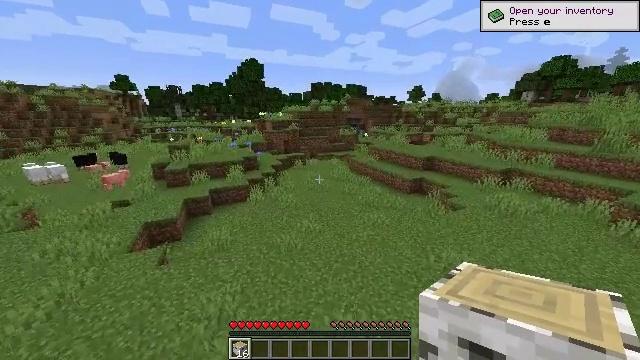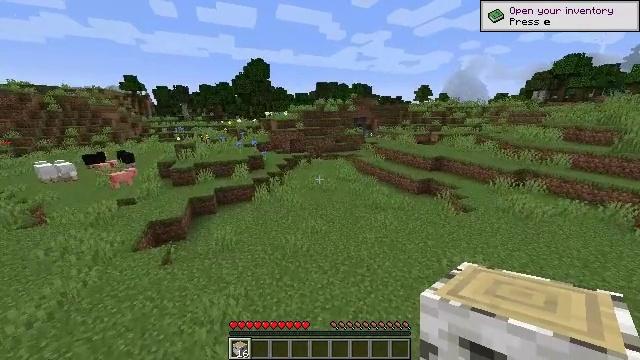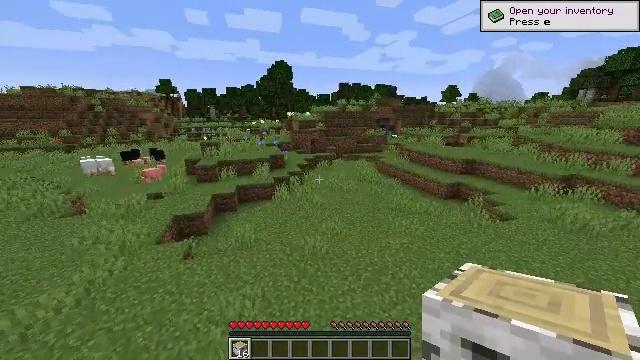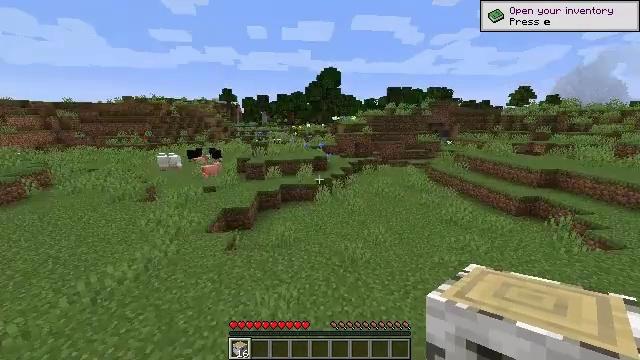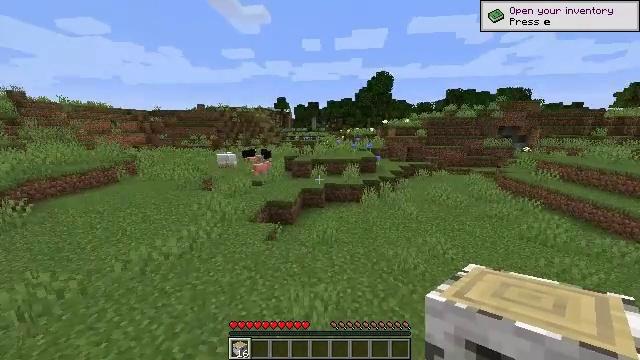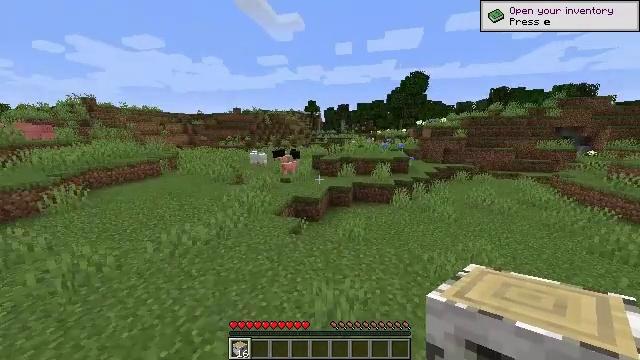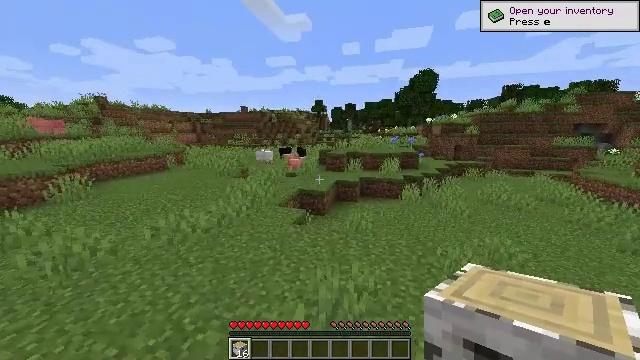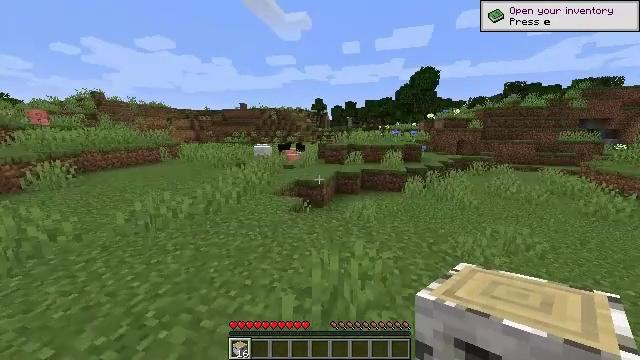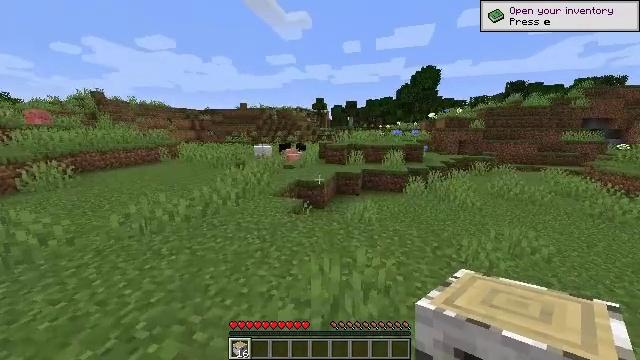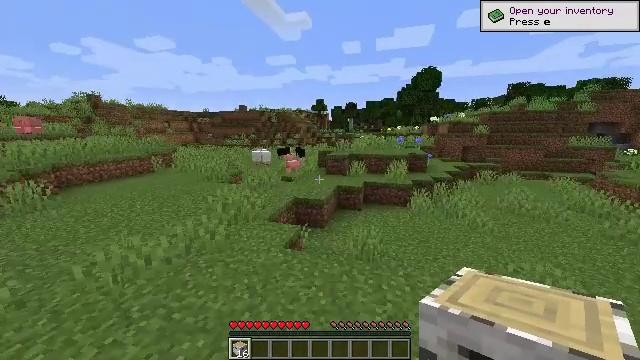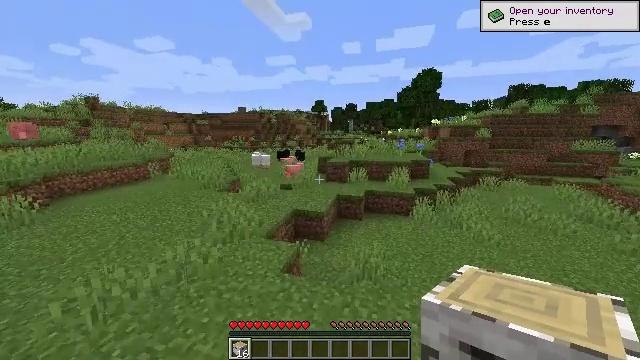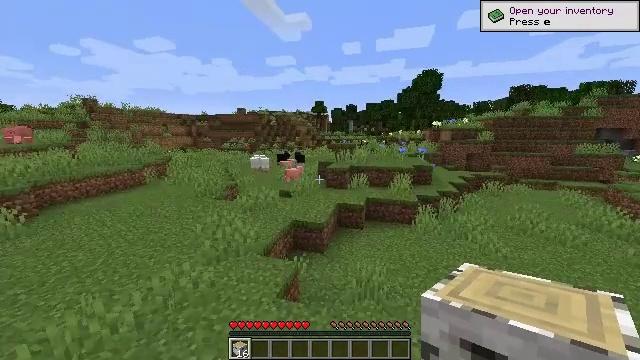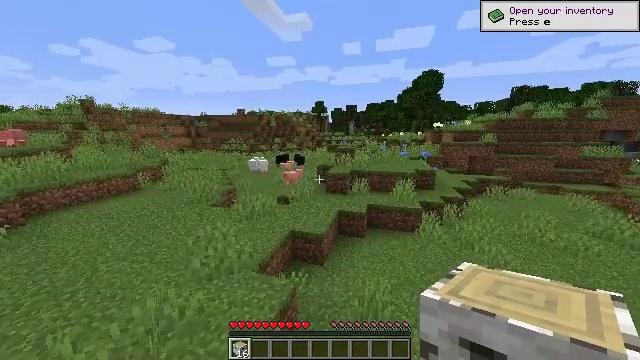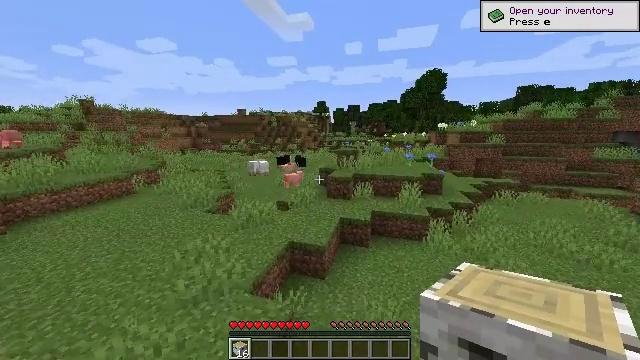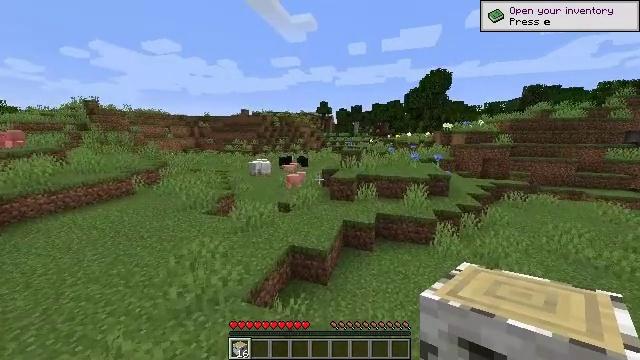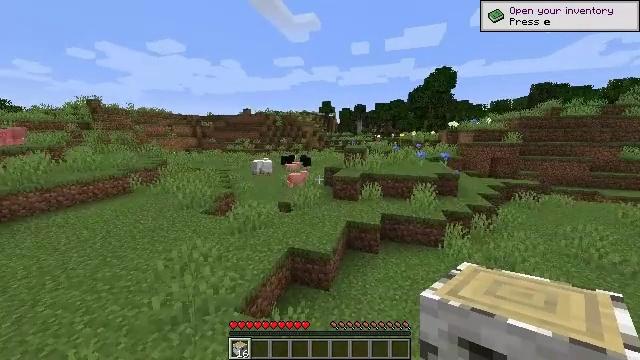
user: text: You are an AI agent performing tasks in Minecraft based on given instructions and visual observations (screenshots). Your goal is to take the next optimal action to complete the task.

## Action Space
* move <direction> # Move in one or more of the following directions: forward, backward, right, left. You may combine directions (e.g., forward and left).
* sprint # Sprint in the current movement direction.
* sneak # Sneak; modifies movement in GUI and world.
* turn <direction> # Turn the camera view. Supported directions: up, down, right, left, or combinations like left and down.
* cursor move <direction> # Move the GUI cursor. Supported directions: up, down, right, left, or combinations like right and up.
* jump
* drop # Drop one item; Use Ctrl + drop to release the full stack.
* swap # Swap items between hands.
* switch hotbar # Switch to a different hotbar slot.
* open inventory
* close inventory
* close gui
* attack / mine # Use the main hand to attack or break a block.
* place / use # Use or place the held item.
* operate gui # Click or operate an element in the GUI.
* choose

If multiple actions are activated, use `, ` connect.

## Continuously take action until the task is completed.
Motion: motion action
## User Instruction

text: Craft birch planks with a birch log in inventory.
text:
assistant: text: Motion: move forward and move left, turn left, jump
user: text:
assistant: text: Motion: move forward and move left, turn left, jump
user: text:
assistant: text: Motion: move forward and move left, turn left and up, jump
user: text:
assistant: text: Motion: move forward and move left, turn left and up, jump
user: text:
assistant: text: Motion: move forward and move left, turn left, jump
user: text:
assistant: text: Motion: move forward, turn left, jump
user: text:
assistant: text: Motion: move forward, jump
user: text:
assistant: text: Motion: move forward, jump
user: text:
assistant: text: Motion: move forward, jump
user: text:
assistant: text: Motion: move forward, jump
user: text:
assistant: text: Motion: move forward, jump
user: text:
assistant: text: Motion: move forward, jump
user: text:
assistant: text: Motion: move forward, jump
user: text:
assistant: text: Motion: move forward
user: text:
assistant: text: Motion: move forward
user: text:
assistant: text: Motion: move forward, turn left
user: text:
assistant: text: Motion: move forward, turn left
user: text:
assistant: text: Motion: move forward, turn left
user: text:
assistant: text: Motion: move forward, turn left
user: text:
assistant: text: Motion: move forward
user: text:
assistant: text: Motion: move forward
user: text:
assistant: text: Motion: move forward
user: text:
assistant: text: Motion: move forward
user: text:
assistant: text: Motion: move forward, jump
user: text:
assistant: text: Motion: move forward, jump
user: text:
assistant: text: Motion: move forward, jump
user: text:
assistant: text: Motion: move forward, jump
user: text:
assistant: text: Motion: move forward, jump
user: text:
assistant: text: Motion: move forward, jump
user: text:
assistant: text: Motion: move forward, turn right, jump